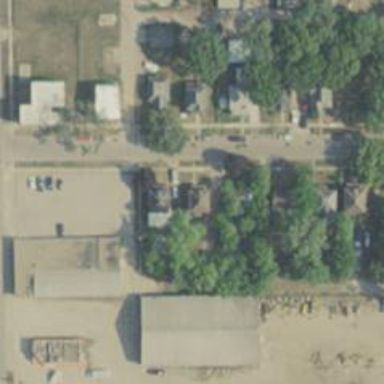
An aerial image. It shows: Alley classified as service road.